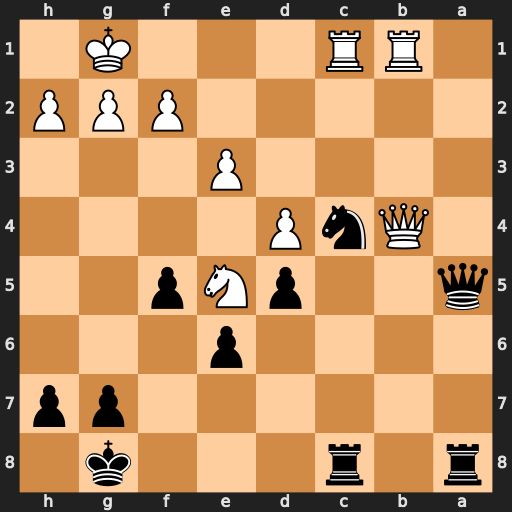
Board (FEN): r1r3k1/6pp/4p3/q2pNp2/1QnP4/4P3/5PPP/1RR3K1
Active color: b
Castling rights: -
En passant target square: -
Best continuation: Qxb4 Rxb4 Nxe5